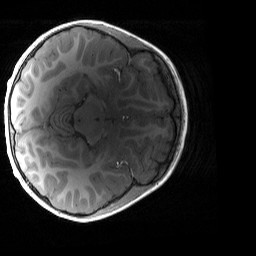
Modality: T1w
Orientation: axial
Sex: male
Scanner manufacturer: siemens
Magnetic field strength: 3 T
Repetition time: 1.9 s
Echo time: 0.00243 s